Question: I want to prevent a nested img inside a div to be resized. This is the CSS I'm using:
'''
<div id="profile-gallery-image">
<img src="..." />
</div
#profile-gallery-image {
border: 2px solid rgba(223,223,223,1);
width: 100px;
height: 100px;
overflow: hidden;
display: inline-block;
'''
}
and the result I get is this:

The real image is larger then the 100x100 box. So whatever that's outside it should be hidden.
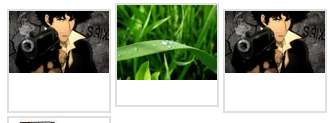
Answer: Try using the background-size attribute to lock the image size.